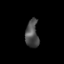
Tissue: lung
Cell type: T cells
Senescence score: 0.2371
Nuclear area (px): 348
Mean DAPI intensity: 78.213